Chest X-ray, AP view. Patient: 65 years old, sex F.
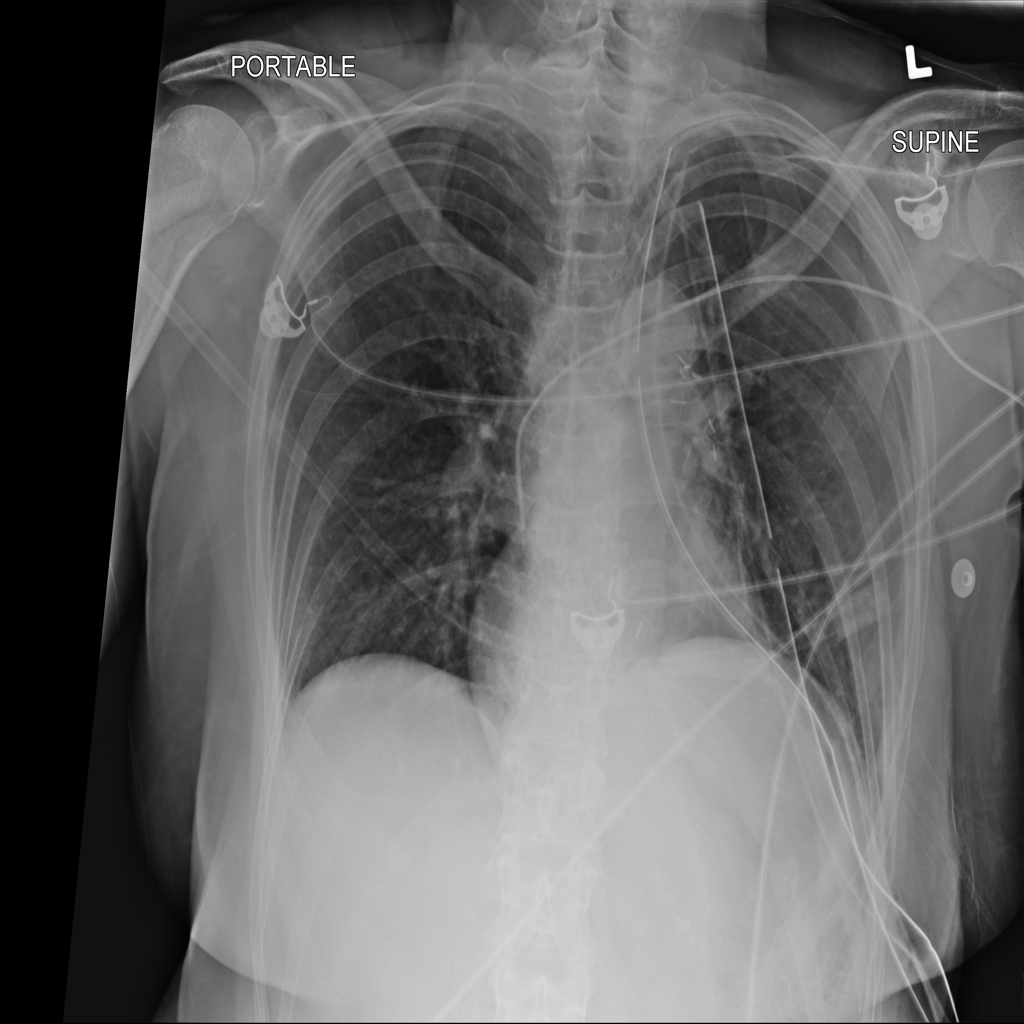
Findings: Pneumothorax